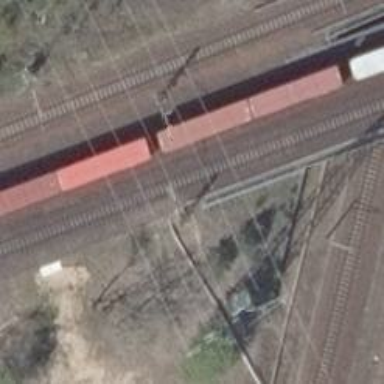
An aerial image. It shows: Railway track with contact line for electrification.